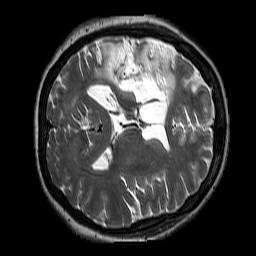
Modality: T2w
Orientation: axial
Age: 47
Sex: female
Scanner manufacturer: siemens
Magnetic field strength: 3 T
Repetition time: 3.2 s
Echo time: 0.213 s